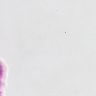
Metastatic tissue present: no